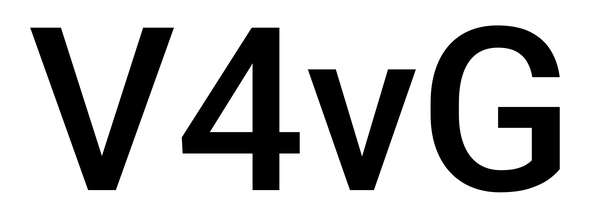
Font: Roboto_Medium